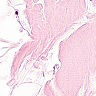
Metastatic tissue present: no